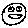
Label: smiley face